Question: If I revoke the app's access permission to my photos, I get this, even if my device language isn't English:

Is there a way to localize this message?
I haven't found a suitable key to set in plist file.
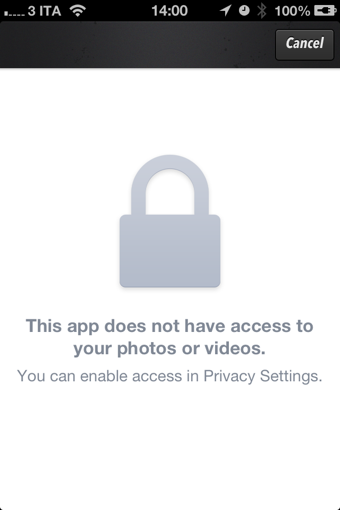
Answer: The message is localized automatically by the system. There's no way for you to localize it.
Your app has to have a localization for the language you want for the message to be shown in that language.
If your app has a French localization, and your system setting is French, the message will appear in French. But if your app isn't localized for French, the message appears in the base language for the app (usually English), despite the system language being set to French.